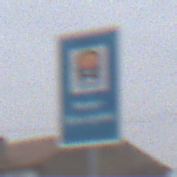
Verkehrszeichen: Wasserschutzgebiet
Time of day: Midday
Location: Outdoor (Suburban)
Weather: Overcast
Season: NotSpecified
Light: Natural